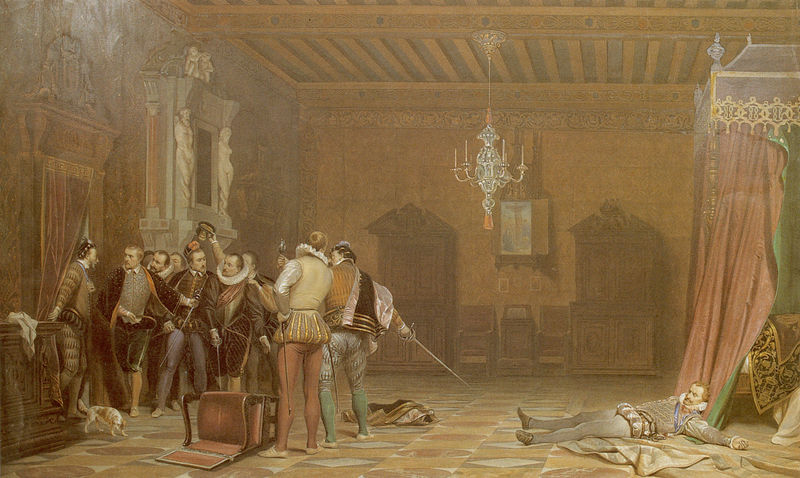
Titel: Assassinat du duc de Guise, Ermordung des Herzogs von Guise
Künstler: Paul Delaroche
Standort: Bordeaux
Institution: Musée Goupil
Schlagwörter: blau, dunkel, gemälde, gruppe, himmel, kampf, kopf, mann, schatten, weiß, gelb, grün, menschen, ocker, braun, fenster, geste, grau, hintergrund, holz, hut, hüte, licht, männer, orange, raum, schwarz, stuhl, stühle, szene, tür, türkis, zimmer, gebäude, hund, rot, schloss, tier, tuch, beige, gespräch, herren, muster, ornament, versammlung, jacke, wand, arm, barock, blass, falten, gesicht, historie, kleidung, kragen, leiche, mord, samt, silber, stehen, stein, tod, tot, toter, bild, halskrause, halskrausen, männergruppe, möbel, spiegel, vorhang, öl, boden, gold, interieur, reich, sessel, stoff, adel, decke, klassizismus, bühne, theater, renaissance, seide, kamin, ofen, statue, beine, kommode, schrank, liegen, türen, schuhe, hosen, farben, lila, nebel, türe, dielen, saal, figuren, fliessen, gewalt, argue, blue, celebration, chair, chandelier, crowd, curtain, fight, hat, historienbild, king, könig, men, ornate, palace, people, red, soldaten, sword, swords, chairs, discussion, gestühl, green, interior, old, painting, polster, salon, sprechen, stuhllehne, bed, bett, mirror, schlafzimmer, tapestry, kerzen, kronleuchter, leuchter, lüster, balken, floor, zeigen, fallen, tor, wände, strümpfe, palast, fliesen, schwert, schwerter, säbel, waffen, überfall, verletzt, degen, orden, treffen, holzdecke, kacheln, brokat, sieg, wallenstein, fries, portal, wappen, skulpturen, verschwommen, statuen, erlegt, kristall, jesus, leichnam, man, dolch, ermordung, schlafgemach, strumpfhose, wams, kaulbach, fechten, duell, kruzifix, death, diskussion, baldachin, armor, feldherr, stand, edelmänner, kniebundhose, spitzenkragen, strumpfhosen, florett, opfer, edelmann, deuten, steinboden, verwundet, castle, color, cap, dog, battle, theatralisch, heroisch, karyatiden, umgefallen, mörder, dead, injured, holzbalken, himmelbett, kachelofen, gefecht, lager, verziehrung, bet, duke, verbrechen, cat, fireplace, erstochen, walls, alkoven, schränke, italian, balkendecke, luster, english, medieval, betthimmel, animal, liegender, umgeworfen, verletzter, duster, verrat, hinweisen, beinkleider, rich, beichtstuhl, attentat, zusammenstehen, debatte, gedungen, doorway, standing, ballroom, fechtszene, rod, debattieren, murder, kami, besiegter, bühnenhaft, morf, kind, lüsster, eger, furniture, bereden, gestossen, paneelen, reqisiten, schwerz stuhl, senj, umgestossen, duel, chamber, täfer, kingdom, spades, spade, renaisance, lue, erstochen männer, tod vorhang, dukes, winner, spaniel, victim, chandeleir, chandelaier, surtain, nobels, bed chamber, arugment, canopy bed